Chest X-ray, AP view. Patient: 30 years old, sex M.
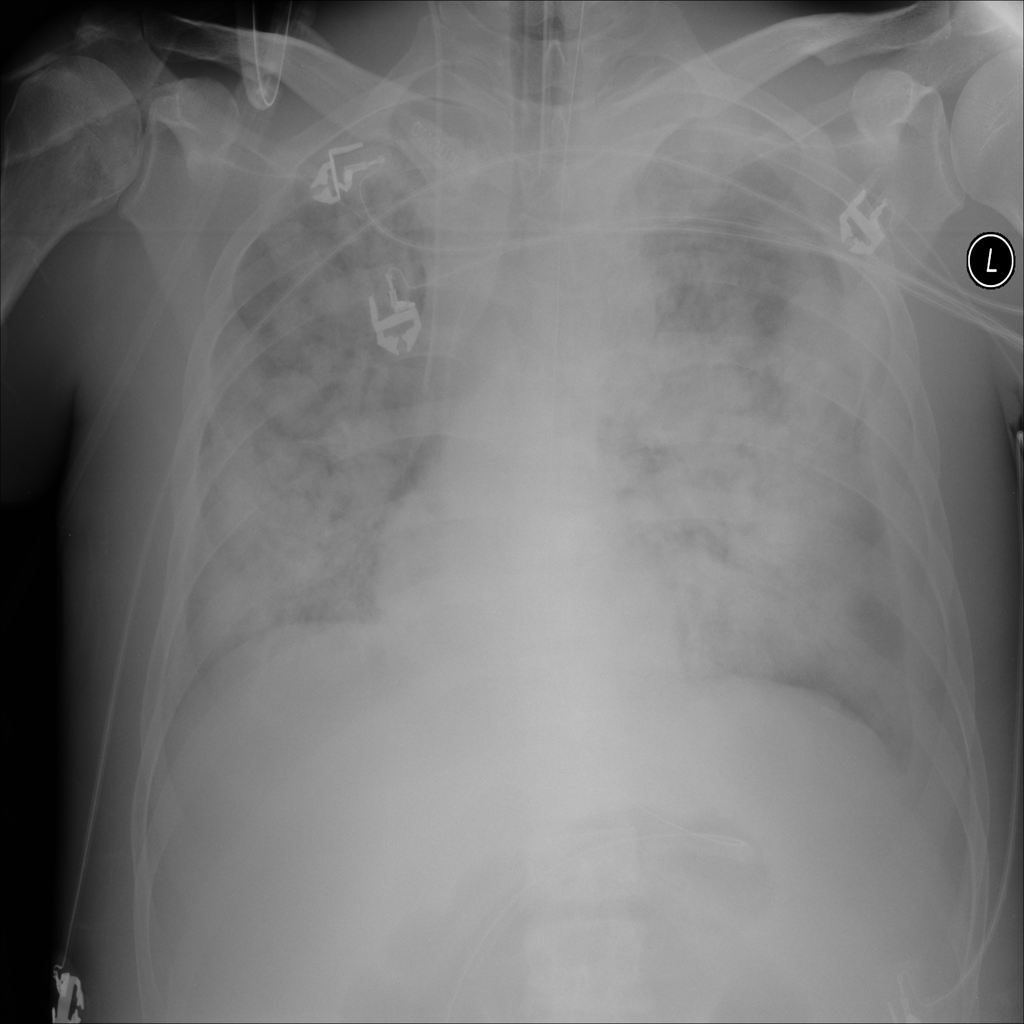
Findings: Effusion, Infiltration, Nodule